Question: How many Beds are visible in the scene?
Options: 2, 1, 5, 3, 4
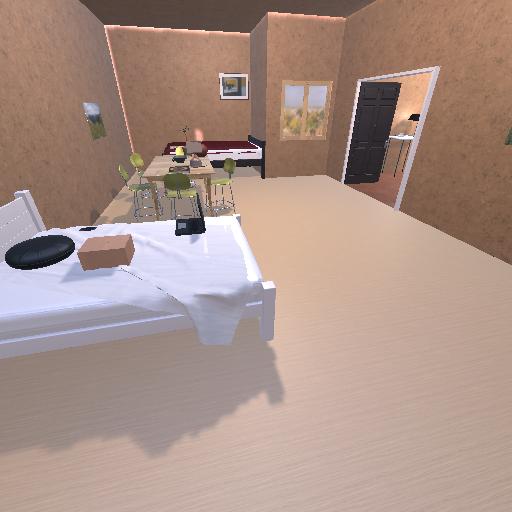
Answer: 2